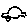
Label: car